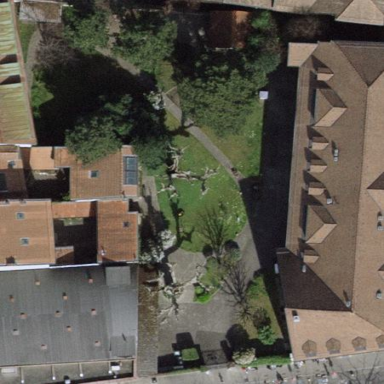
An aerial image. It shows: Garden area designated for leisure land.